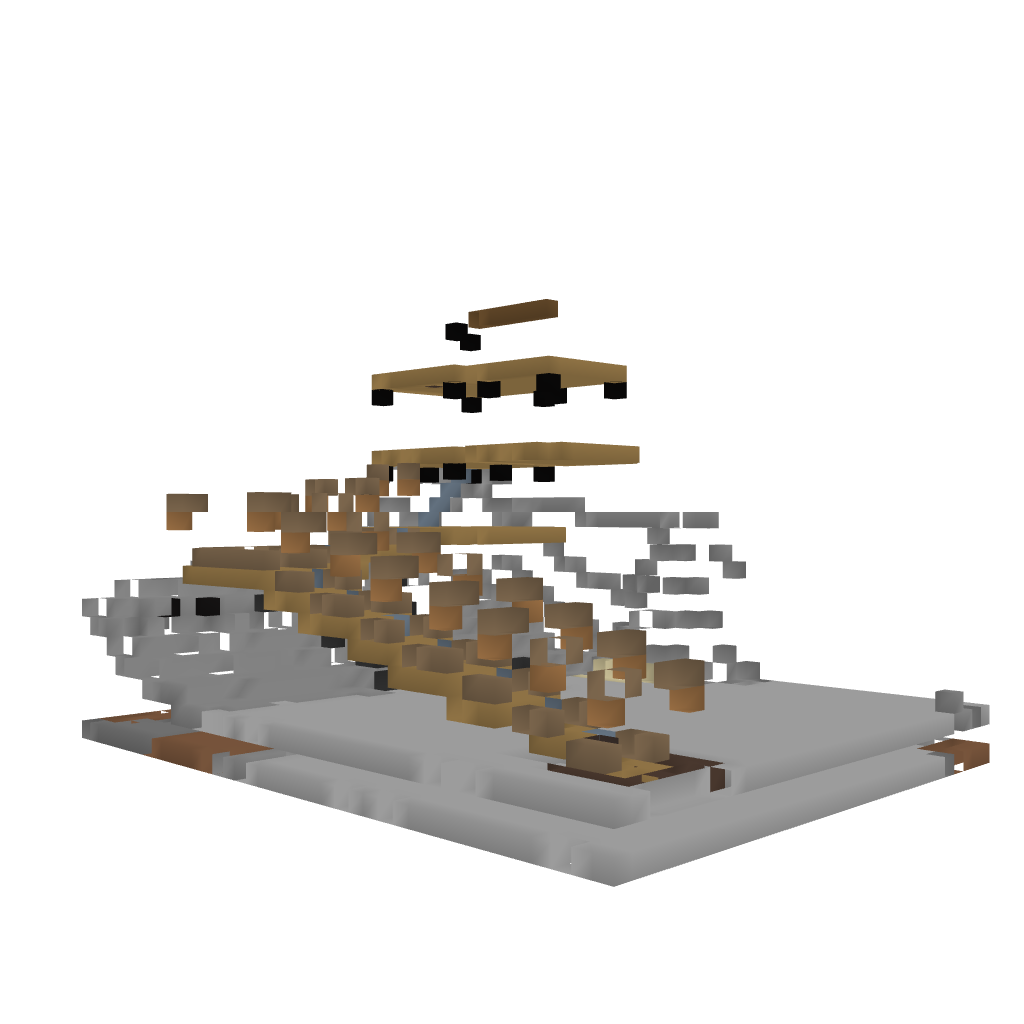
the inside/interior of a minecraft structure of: Mountainside Cottage